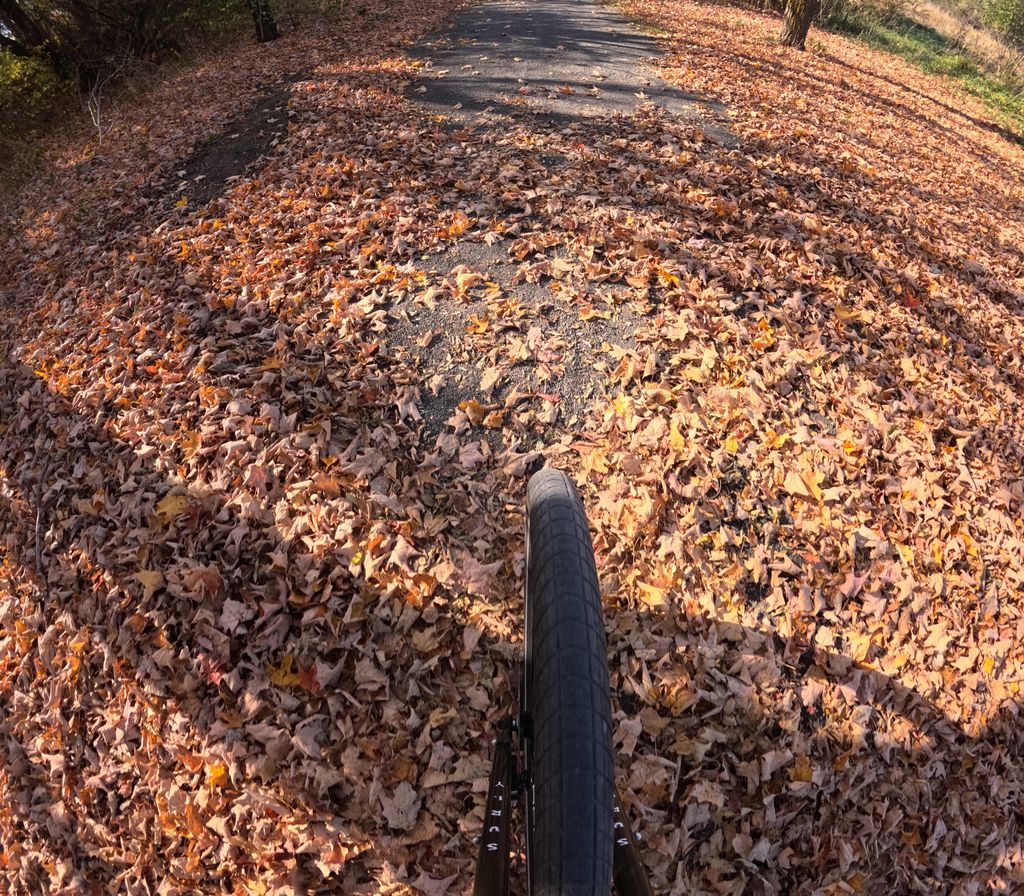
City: ottawa-gatineau